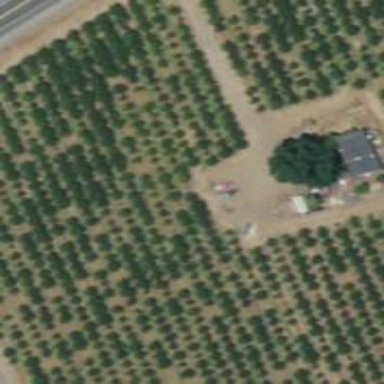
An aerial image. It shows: Orchard.